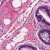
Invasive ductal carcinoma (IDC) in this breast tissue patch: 0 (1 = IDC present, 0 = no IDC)